Aerial crown-view tile of a tropical tree (Barro Colorado Island, Panama), acquired 20250317:
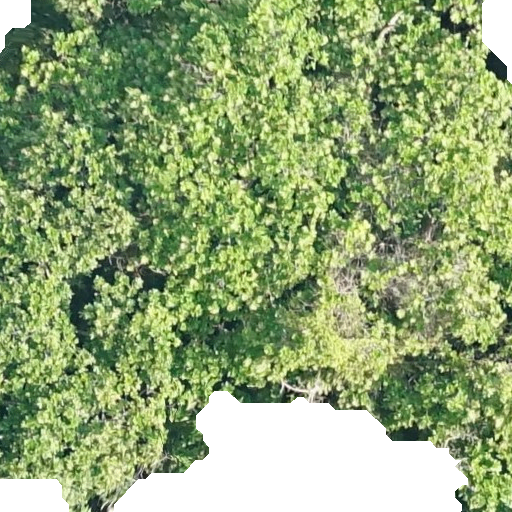
Species: Anacardium excelsum
GBIF accepted scientific name: Anacardium excelsum
Crown area: 761.355 m²